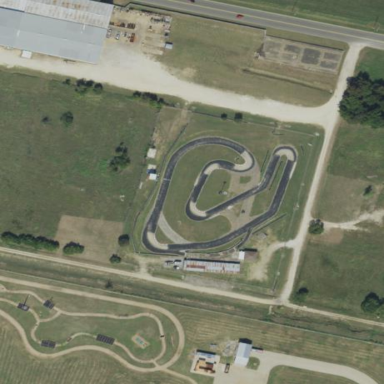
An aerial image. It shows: Karting raceway for sports activities.